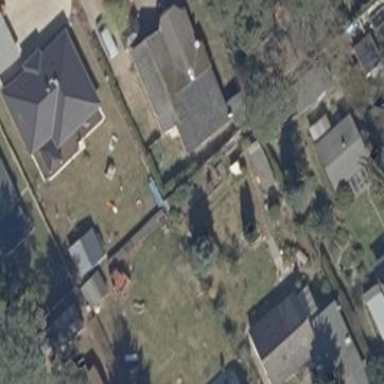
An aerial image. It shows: Detached building with hipped roof shape.